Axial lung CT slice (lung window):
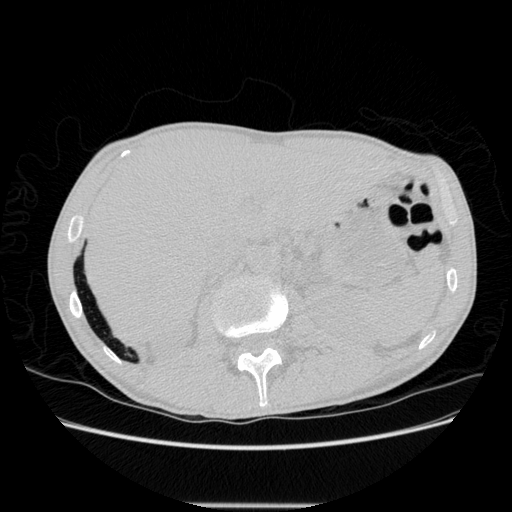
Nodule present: no